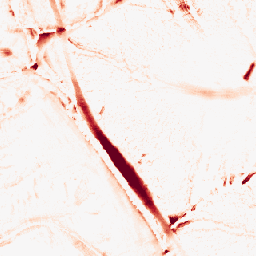
Category: morphological
Decomposition family: tophat
Decomposition parameters: size: 10
mode: white
Upsampling method: nearest
Upsampling parameters: scale: 8
Upsampling scale: 8